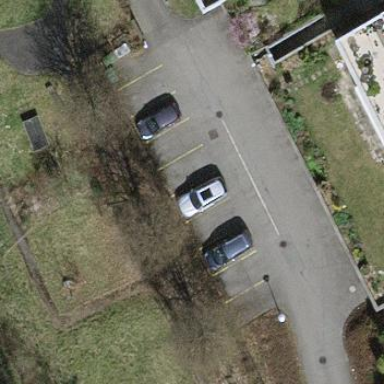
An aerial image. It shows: Parking area with surface.